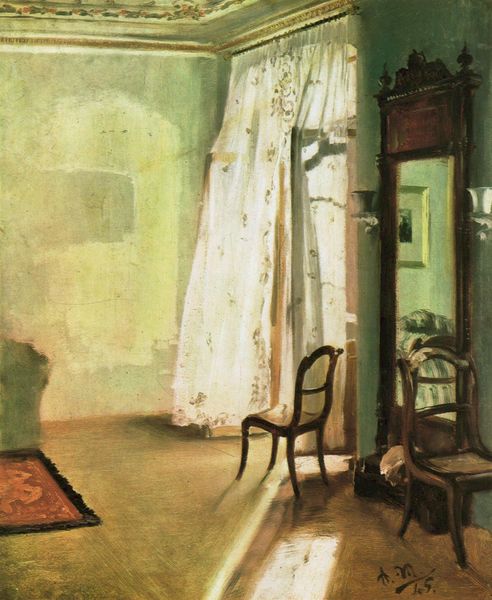
Titel: Das Balkonzimmer
Künstler: Adolph Menzel
Standort: Berlin
Institution: Alte Nationalgalerie
Schlagwörter: gemälde, schatten, weiß, gelb, grün, bewegung, braun, fenster, hell, holz, lampe, lampen, licht, pastell, raum, schwarz, stuhl, stühle, tür, türkis, zimmer, rot, beige, hochformat, malerei, muster, teppich, wand, rahmen, bild, innenraum, signatur, spiegel, vorhang, öl, spiegelung, wind, einsam, sommertag, sonne, boden, bestickt, gold, interieur, sessel, stoff, decke, innen, leuchte, deutschland, balkon, sommer, bilderrahmen, ruhe, sofa, zimmerecke, fußboden, parkett, spiegelbild, leer, sonnenlicht, rand, flattern, lehnen, balcony, chair, curtain, curtains, lamp, oil, ornate, red, white, window, black, carpet, chairs, empty, gardine, green, interior, old, painting, portrait, room, salon, seat, sit, wall, windows, yellow, floral, ornamente, streifen, bed, bedroom, flowers, mirror, pattern, picture, reflection, rug, two, lüster, stuck, brown, floor, läufer, menzel, perspective, wooden, lichteinfall, transparent, menschenleer, becher, sonnenstrahl, tageslicht, sonnig, flecken, fries, sthl, biedermeier, wood, putz, man, lichtspiel, sonnenschein, sonnenstrahlen, house, landscape, summer, sun, drapes, stand, balkontür, schattenspiel, evening, light, einrichtung, deck, frame, impressionism, shadow, fabric, standspiegel, glass, movement, door, drape, drapery, still life, sunlight, sunny, sunshine, offene tür, wohnraum, haus, lamps, spring, deckenmalerei, history, walls, lüften, ceiling, diagonal, art, signature, pastel, spieglung, luftig, bauschen, adolf menzel, bare, impressionist, calm, adolph menzel, mintgrün, sunset, shading, stripes, shade, shadows, paint, space, stuhle, south, blurry, tan, zimmer wand, open, cabinet, adolf, balkonzimmer, durchlässig, interieure, lerr, lichtdurchlässig, scpiegel, sofalehne, stuhl spiegel, faded, pistazie, monogram, molding, moulding, household, adolph, breeze, couch, impressionismus, indoor, furniture, morning, air, inside, corner, inneneinrichung, domestic, private, billowing, apartment, mendel, 1800, worder, picture frame, edge, shining, sund, oil paint, oil paints, east, renissance, curtian, schein, lime, vorhnag fenster, stühle spiegel wand zimmer teppich sonnenschein, balcony door, reflect, crown molding, dusty, wear, celling, translucent, shafts of light, mirrior, bürgerlich, wardrope, nachmittag, mirro, flowe, french balcony, 의자, mrror, carbet, 천장, 카펫, 커튼, 무늬, 거울, 서양, 벽, 햇빛, 고풍적, 사인